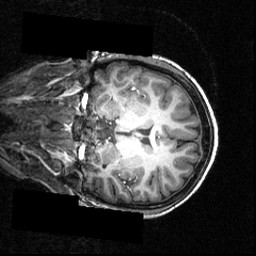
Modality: T1w
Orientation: coronal
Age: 16
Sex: female
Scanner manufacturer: siemens
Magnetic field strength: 3.951 T
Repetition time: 1.5 s
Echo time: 0.00335 s